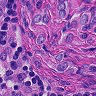
Metastatic tissue present: yes